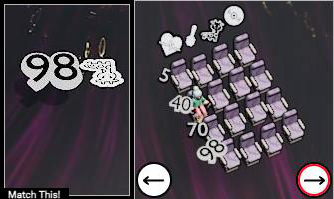
Task: seats
Answer: no